Aerial crown-view tile of a tropical tree (Barro Colorado Island, Panama), acquired 20241216:
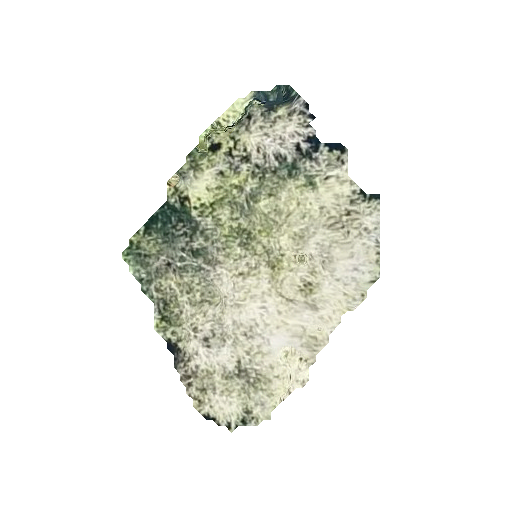
Species: Quararibea stenophylla
GBIF accepted scientific name: Quararibea stenophylla
Crown area: 79.653 m²